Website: bh-photo
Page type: billing-address
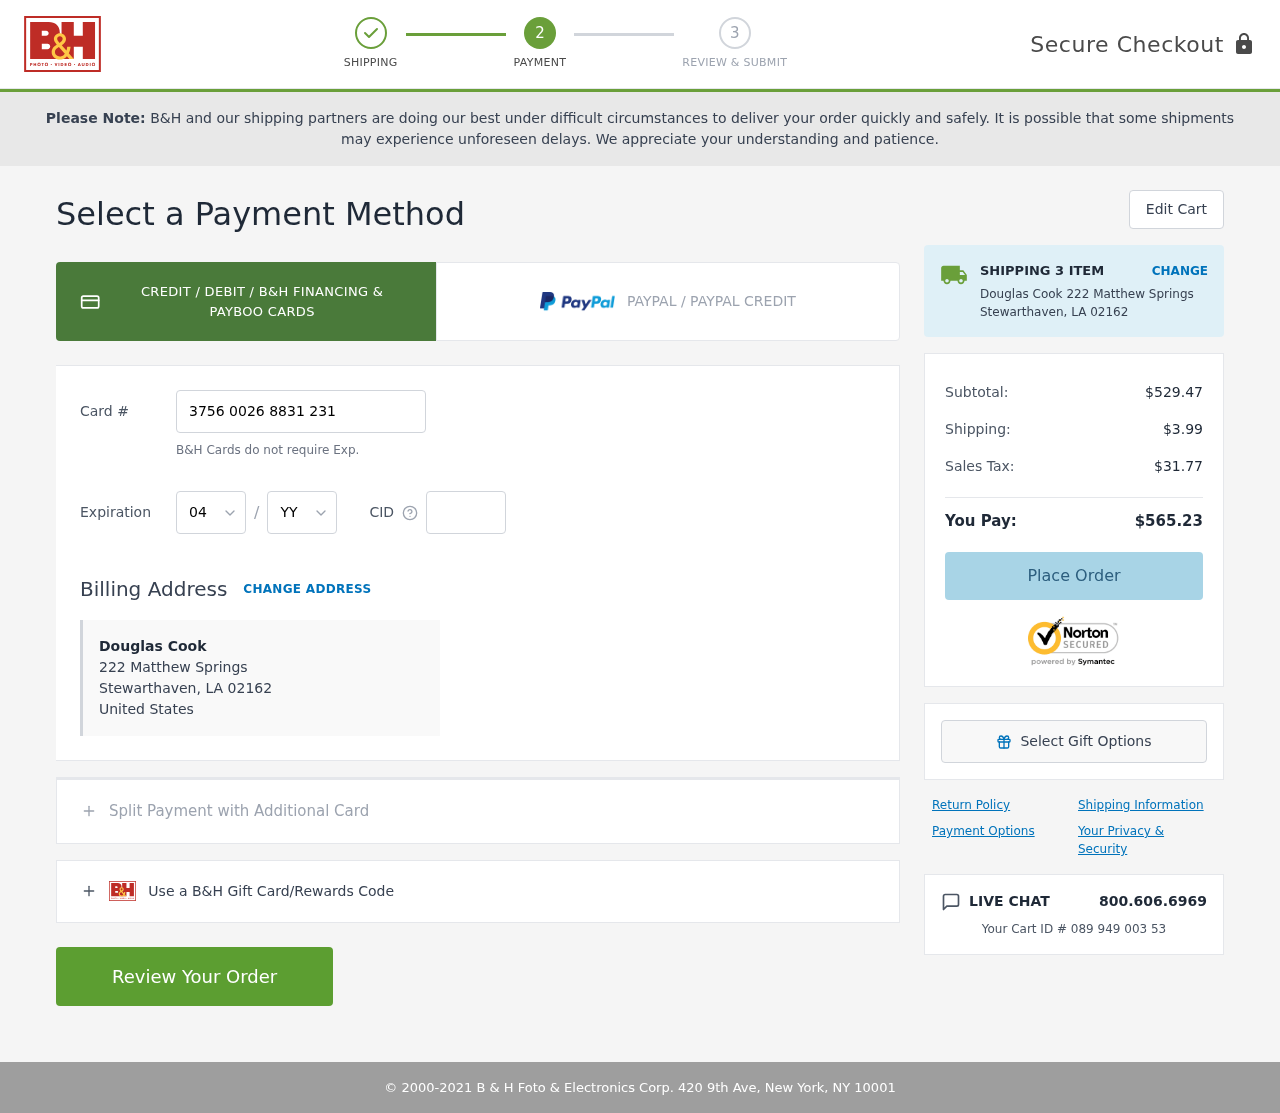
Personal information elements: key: PII_CARD_CVV
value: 7022
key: PII_CARD_EXPIRY_MONTH
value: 04
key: PII_CARD_EXPIRY_YEAR
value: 27
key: PII_CARD_NUMBER
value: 3756 0026 8831 231
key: PII_CITY
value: Stewarthaven
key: PII_COUNTRY
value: United States
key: PII_FULLNAME
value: Douglas Cook
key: PII_POSTCODE
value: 02162
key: PII_STATE_ABBR
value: LA
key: PII_STREET
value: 222 Matthew Springs
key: PII_FULLNAME2
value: Douglas Cook
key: PII_CITY_STATE
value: Stewarthaven, LA
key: PII_POSTCODE_FULL
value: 02162
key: PII_POSTCODE_NUMERIC
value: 2162
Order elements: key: ORDER_NUM_ITEMS
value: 3
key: ORDER_SUBTOTAL
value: $529.47
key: ORDER_SHIPPING_COST
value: $3.99
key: ORDER_TAX
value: $31.77
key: ORDER_TOTAL
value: $565.23
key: ORDER_ID
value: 089 949 003 53